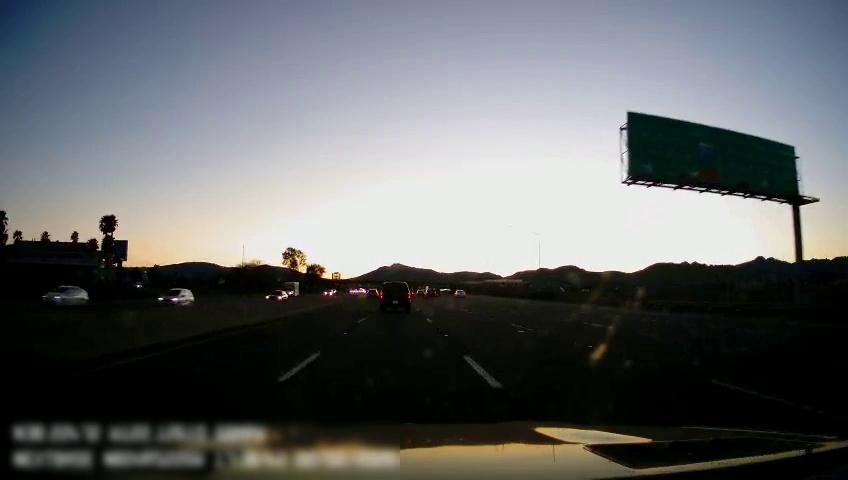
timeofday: Dusk/Dawn/Twilight
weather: Sunny
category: Drivable Space
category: Drivable Space
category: Vehicles | Car
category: Vehicles | Car
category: Vehicles | Other LV
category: Vehicles | Car
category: Vehicles | Car
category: Vehicles | Car
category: Vehicles | SUV
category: Lanes | Alternate Lane
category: Lanes | Current Lane
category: Lanes | Current Lane
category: Lanes | Alternate Lane
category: Lanes | Alternate Lane
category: Traffic | Signs
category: Traffic | Signs